Question: I have a Problem with a Cordova project which I created like this:
1. cordova platform add android
2. cordova build
3. Then I made it like in the documentation
I also cleaned the project. But in the end I have this errors:

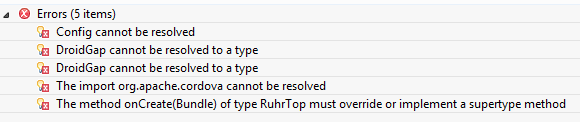
Answer: I just needed to add the cordova.jar file into my libs folder.
strange that this is not described in the official documentation.